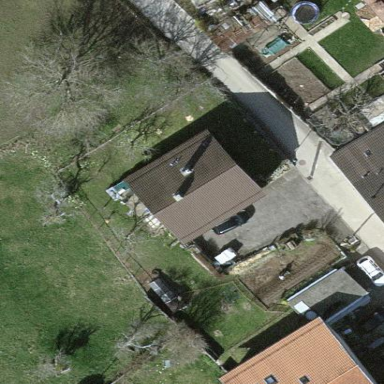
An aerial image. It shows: Simple and straightforward house.